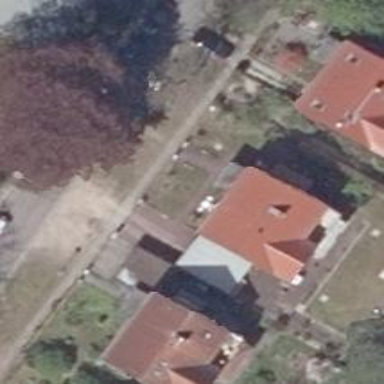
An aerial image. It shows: Detached building with gabled roof covered in red roof tiles.